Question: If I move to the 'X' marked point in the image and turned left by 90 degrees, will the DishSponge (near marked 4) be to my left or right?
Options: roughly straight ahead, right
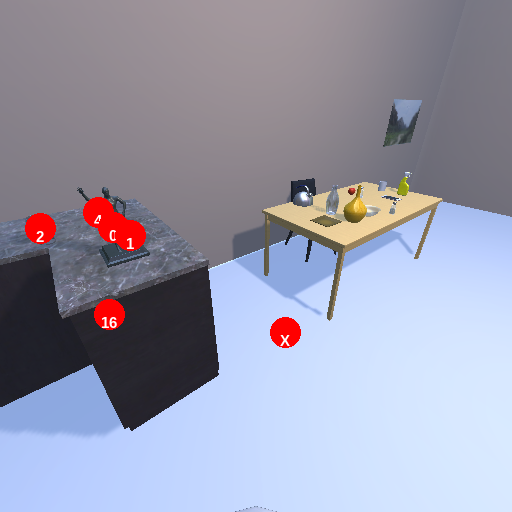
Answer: roughly straight ahead